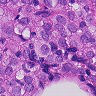
Metastatic tissue present: yes